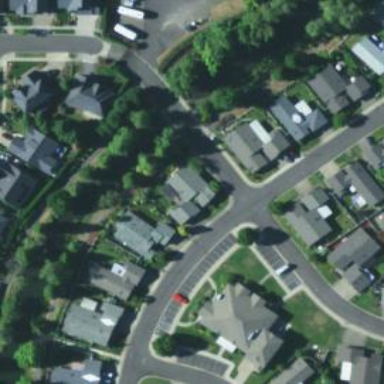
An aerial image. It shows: Unmarked asphalt crossing on cycleway road.